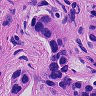
Metastatic tissue present: yes